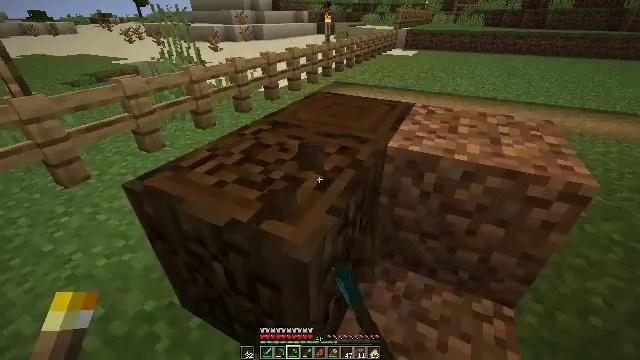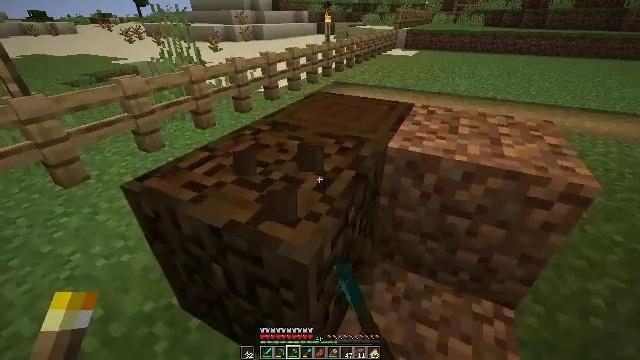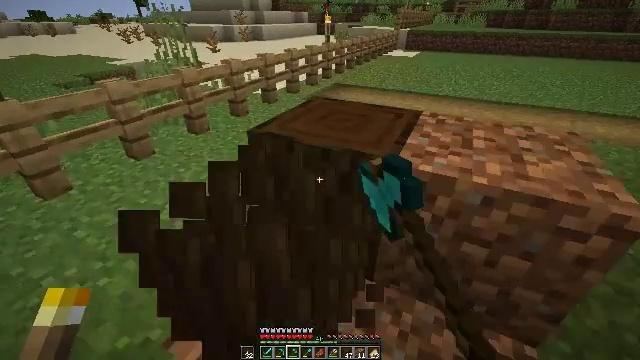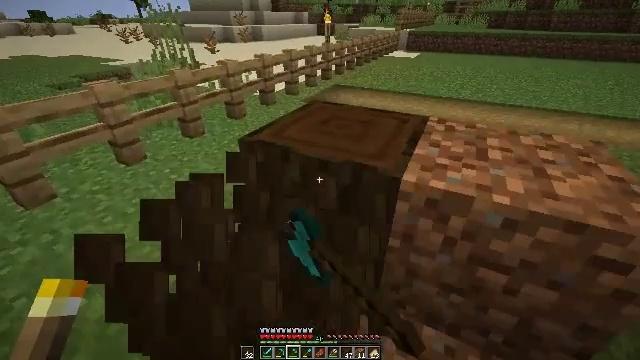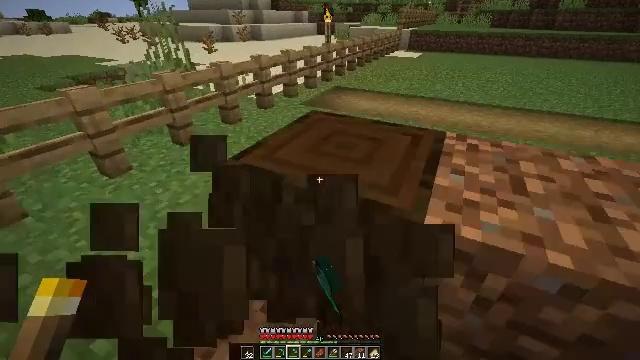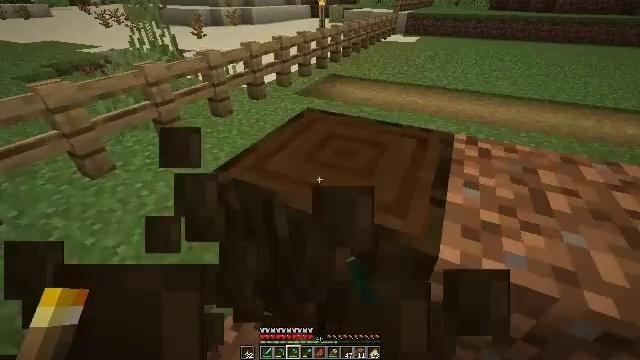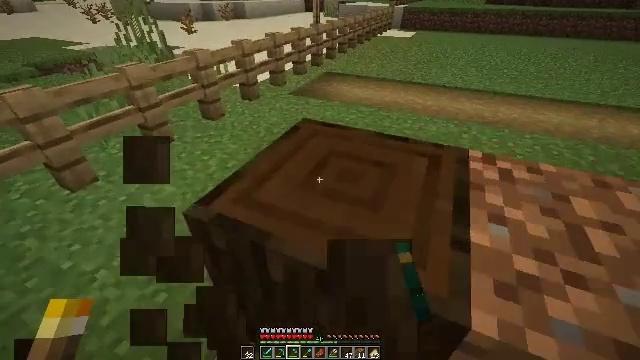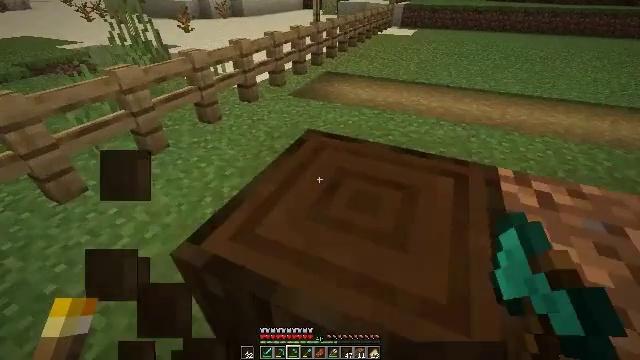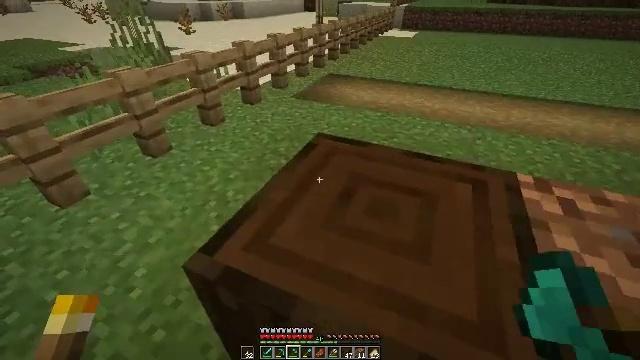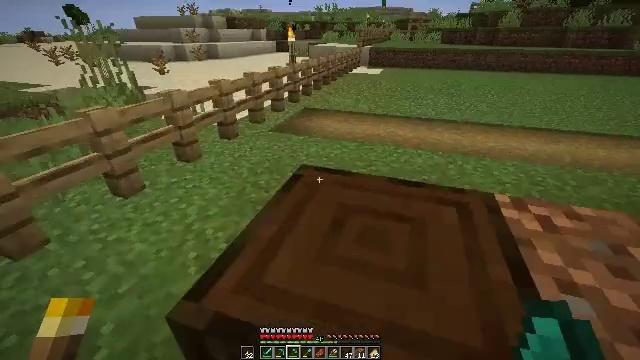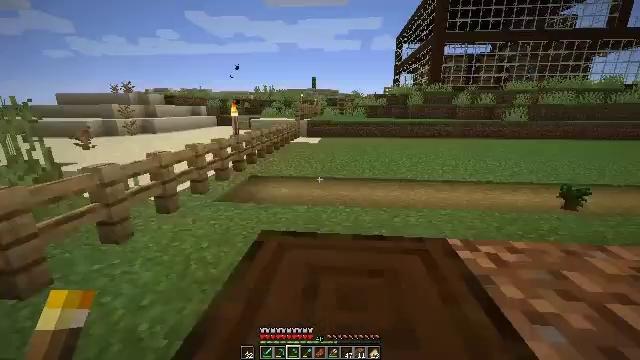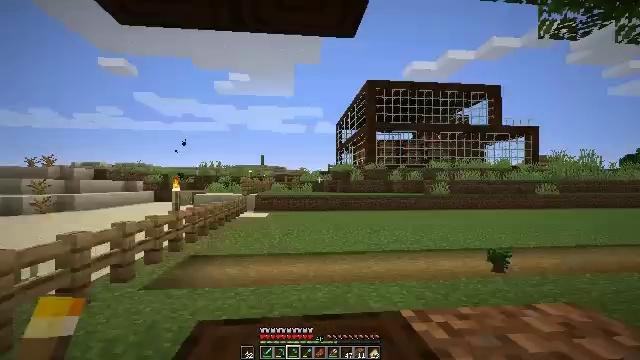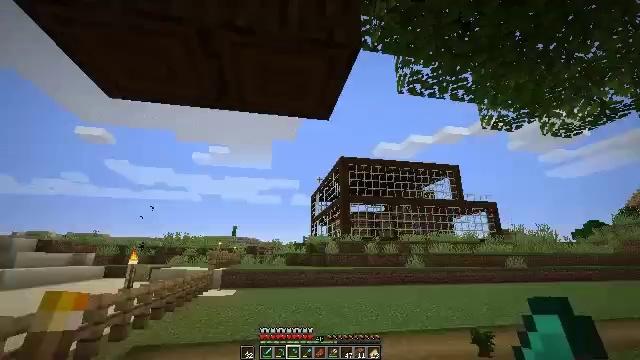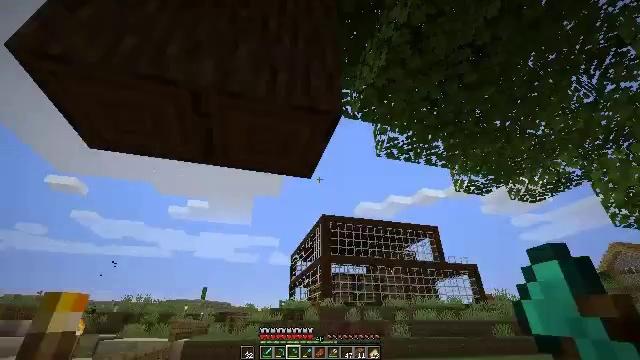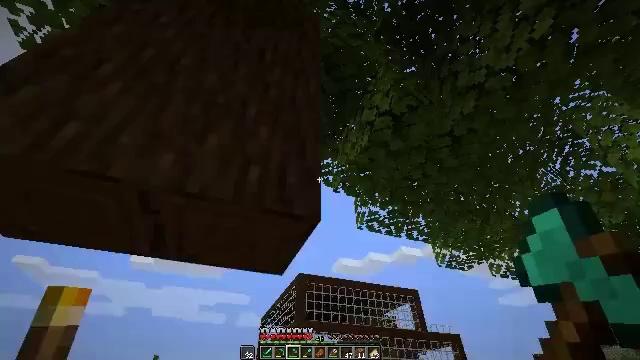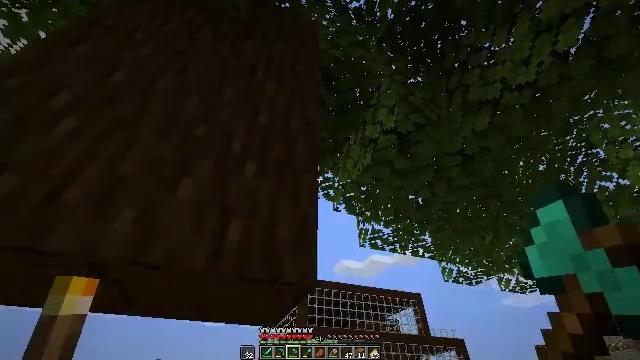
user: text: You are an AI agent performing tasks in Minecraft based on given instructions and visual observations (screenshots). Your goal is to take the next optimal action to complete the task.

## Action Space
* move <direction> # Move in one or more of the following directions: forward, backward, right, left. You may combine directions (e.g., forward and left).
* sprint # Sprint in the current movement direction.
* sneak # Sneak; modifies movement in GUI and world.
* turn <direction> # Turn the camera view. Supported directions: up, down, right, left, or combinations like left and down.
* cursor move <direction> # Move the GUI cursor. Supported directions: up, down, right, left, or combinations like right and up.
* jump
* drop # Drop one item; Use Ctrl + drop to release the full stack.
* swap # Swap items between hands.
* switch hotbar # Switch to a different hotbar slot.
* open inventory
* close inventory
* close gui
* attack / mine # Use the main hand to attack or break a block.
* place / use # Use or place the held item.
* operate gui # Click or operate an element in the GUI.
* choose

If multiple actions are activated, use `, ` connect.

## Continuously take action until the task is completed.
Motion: motion action
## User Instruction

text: Collect dark oak log for building.
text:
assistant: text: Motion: move forward, attack / mine
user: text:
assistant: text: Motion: move forward, attack / mine
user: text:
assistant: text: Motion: move forward, attack / mine
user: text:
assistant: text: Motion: move forward, attack / mine
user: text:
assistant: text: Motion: move forward, turn right and down
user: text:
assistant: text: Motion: move forward, turn right
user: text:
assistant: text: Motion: move forward
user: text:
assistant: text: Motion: move forward
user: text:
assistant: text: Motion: turn right and up
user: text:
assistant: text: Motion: move forward, turn right and up
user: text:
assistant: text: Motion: move forward, turn right and up
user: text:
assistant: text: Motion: move forward, turn right and up
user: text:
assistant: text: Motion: move forward, turn right and up, jump
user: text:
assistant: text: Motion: move forward, turn right and up, jump
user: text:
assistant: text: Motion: move forward, jump
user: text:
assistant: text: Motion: move forward, jump
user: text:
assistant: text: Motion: move forward, jump
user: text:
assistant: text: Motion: no_op
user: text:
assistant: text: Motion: no_op
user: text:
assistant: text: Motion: turn left, attack / mine
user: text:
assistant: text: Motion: turn left, attack / mine
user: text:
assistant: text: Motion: turn left and down, attack / mine
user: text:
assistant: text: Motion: turn left and down, attack / mine
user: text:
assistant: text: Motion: turn left, attack / mine
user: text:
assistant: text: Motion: attack / mine
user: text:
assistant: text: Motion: turn up, attack / mine
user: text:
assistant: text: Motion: turn up, attack / mine
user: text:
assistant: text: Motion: move forward, turn right and up, attack / mine
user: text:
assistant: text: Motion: move forward, turn right and up, attack / mine
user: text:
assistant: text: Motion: move forward, turn right and up, attack / mine